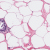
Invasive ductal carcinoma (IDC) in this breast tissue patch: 0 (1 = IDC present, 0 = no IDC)